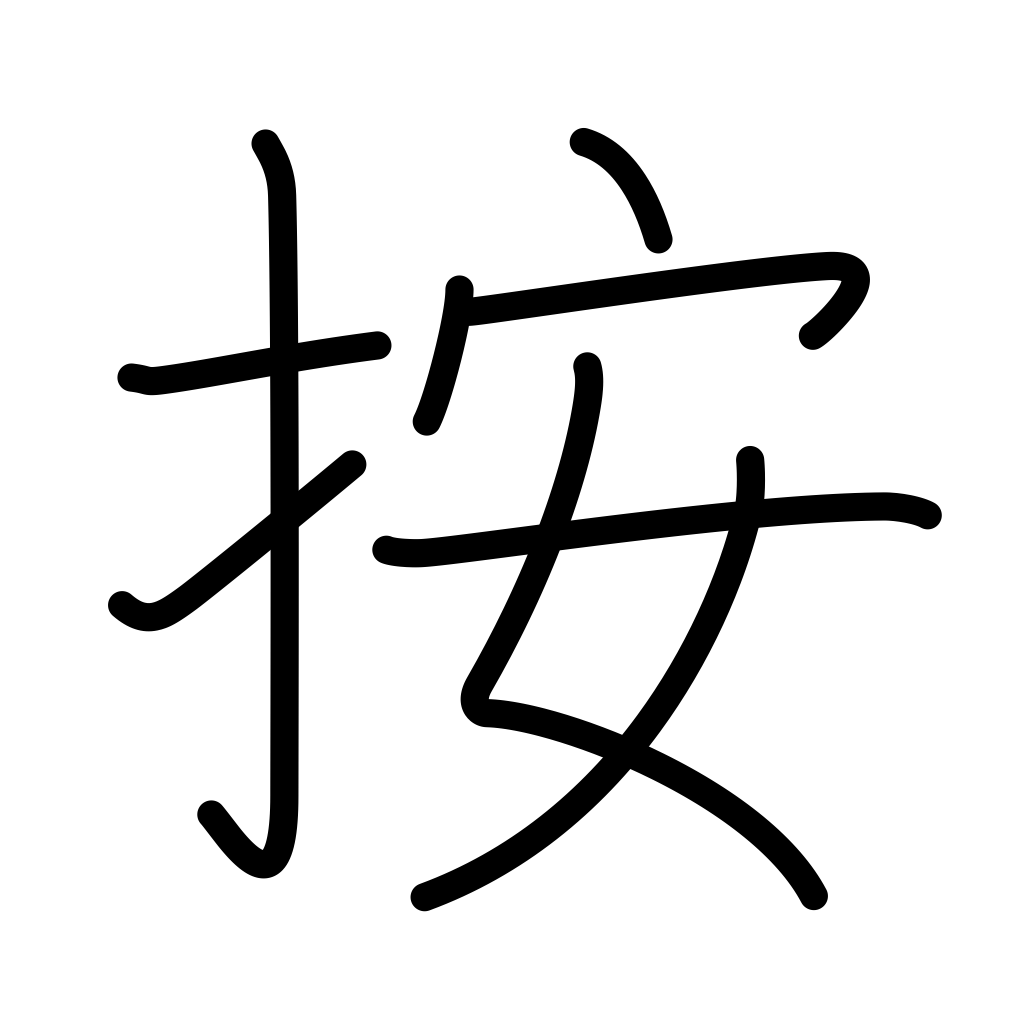
Meaning: hold, consider, investigate